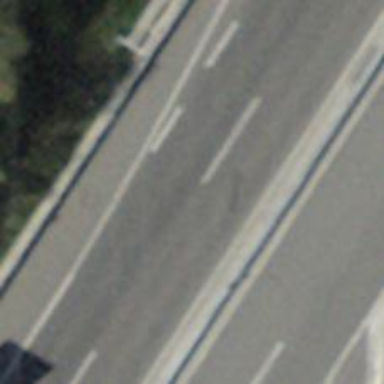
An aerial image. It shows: Bridge over motorway.